Aerial crown-view tile of a tropical tree (Barro Colorado Island, Panama), acquired 20250414:
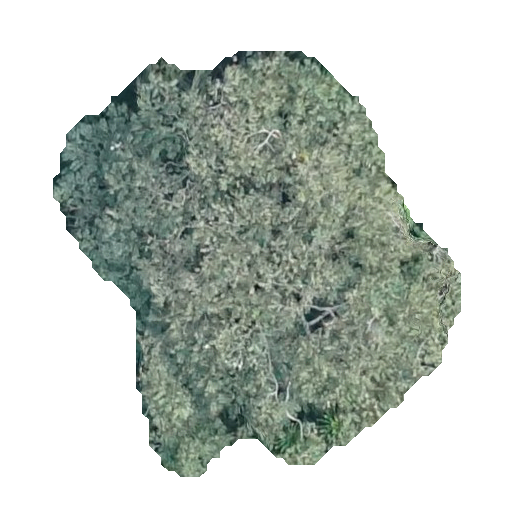
Species: Luehea seemannii
GBIF accepted scientific name: Luehea seemannii
Crown area: 171.849 m²